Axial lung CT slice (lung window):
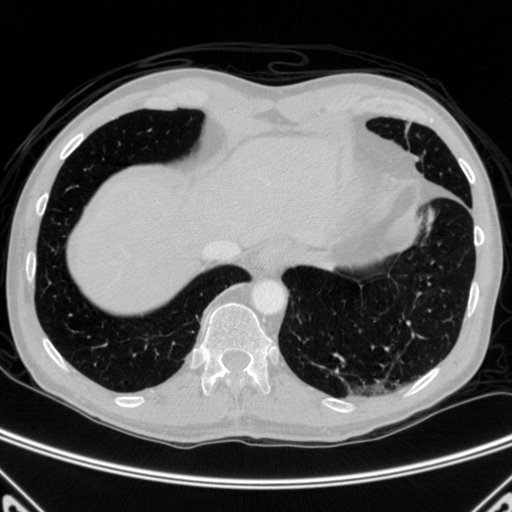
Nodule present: no